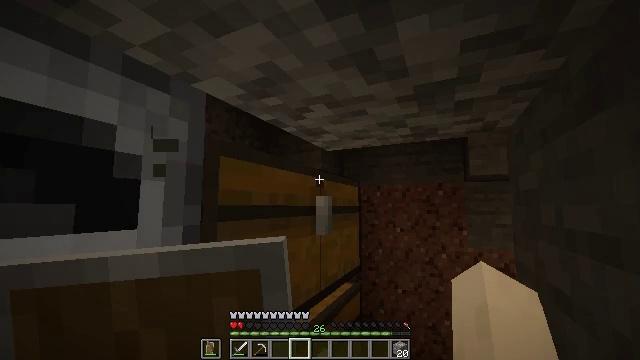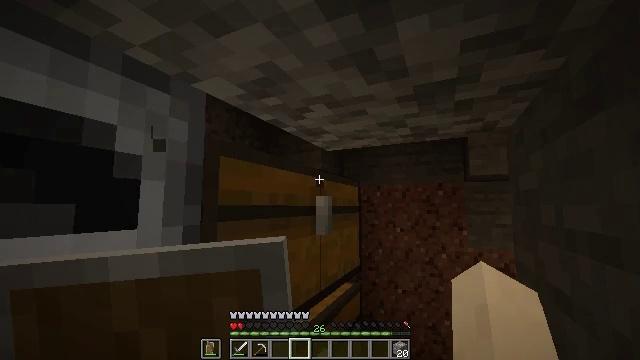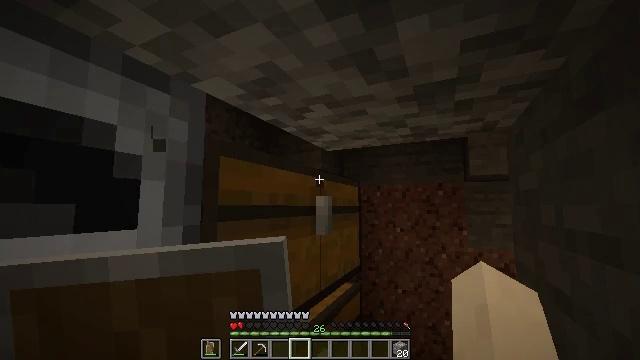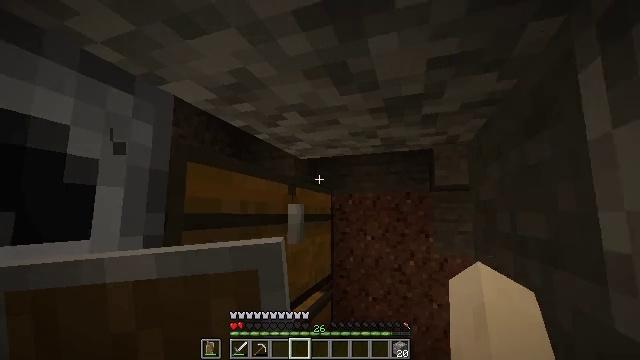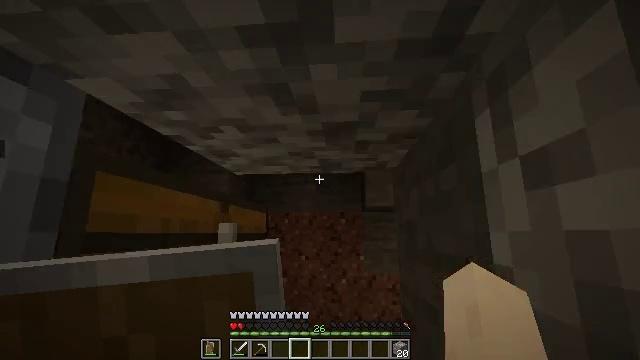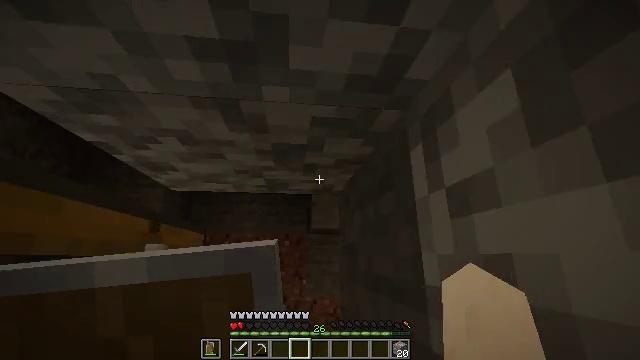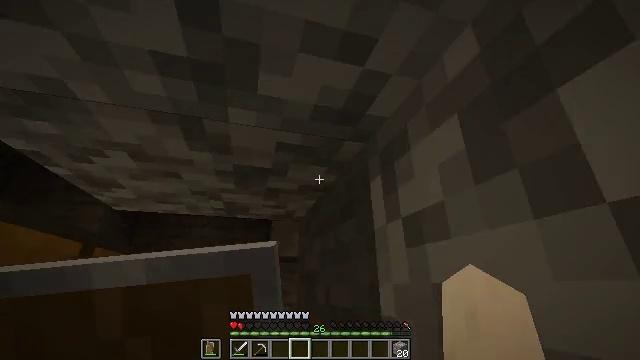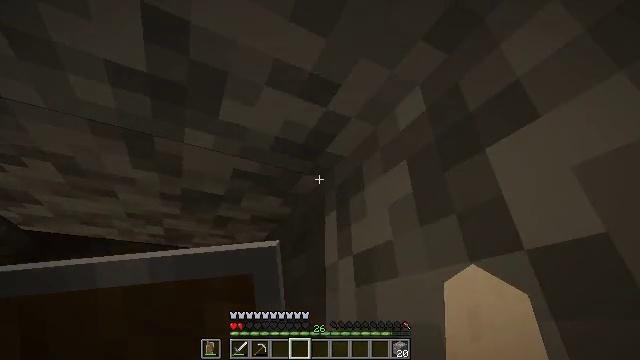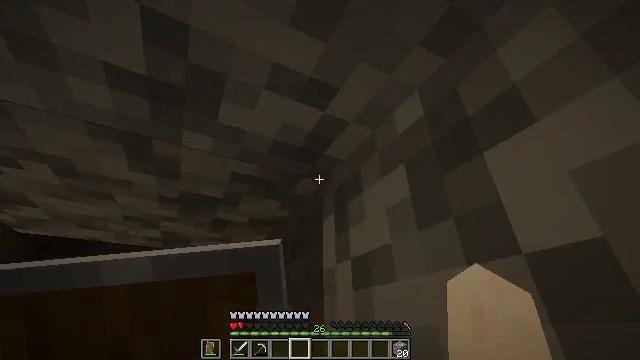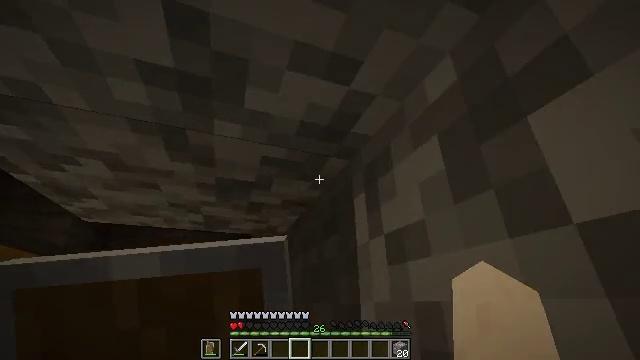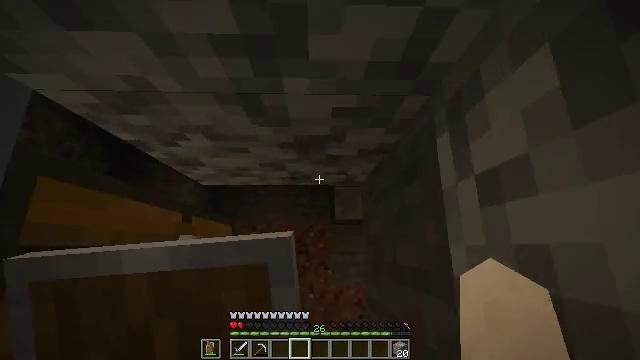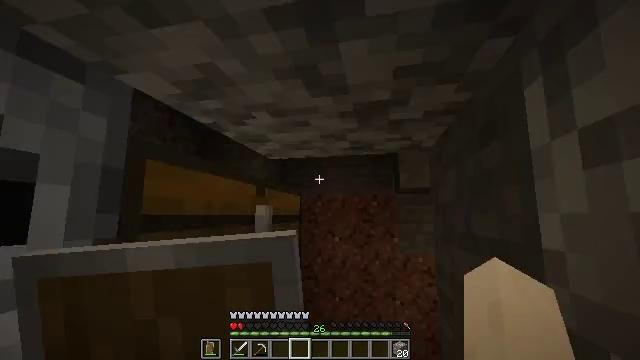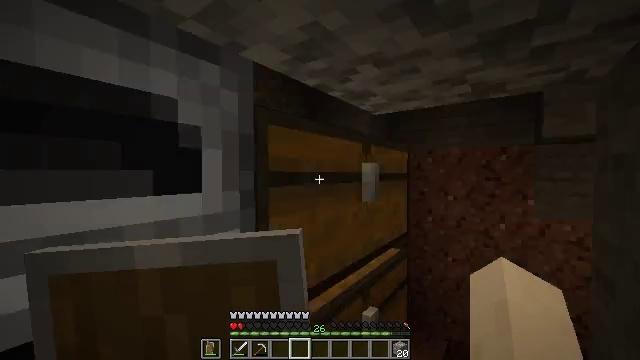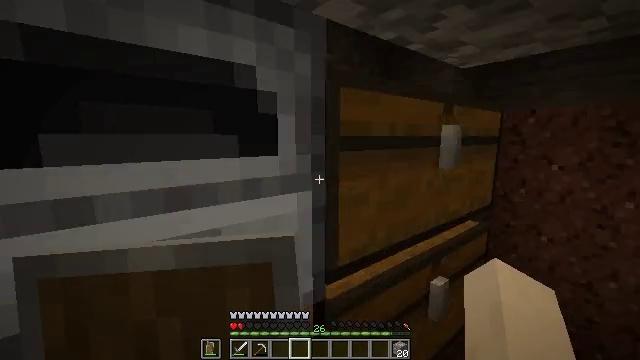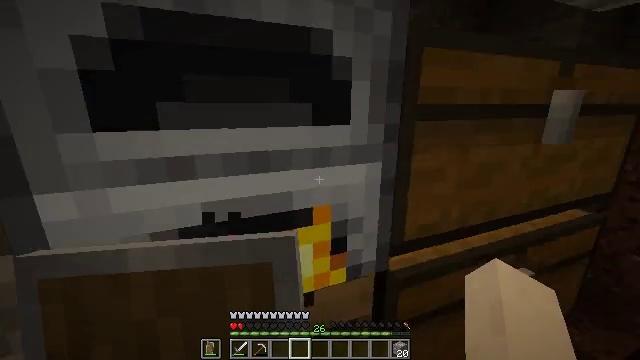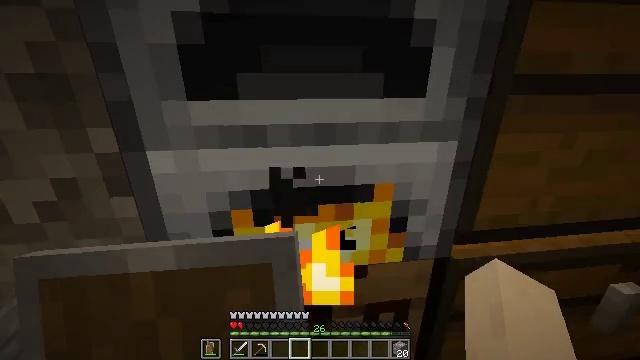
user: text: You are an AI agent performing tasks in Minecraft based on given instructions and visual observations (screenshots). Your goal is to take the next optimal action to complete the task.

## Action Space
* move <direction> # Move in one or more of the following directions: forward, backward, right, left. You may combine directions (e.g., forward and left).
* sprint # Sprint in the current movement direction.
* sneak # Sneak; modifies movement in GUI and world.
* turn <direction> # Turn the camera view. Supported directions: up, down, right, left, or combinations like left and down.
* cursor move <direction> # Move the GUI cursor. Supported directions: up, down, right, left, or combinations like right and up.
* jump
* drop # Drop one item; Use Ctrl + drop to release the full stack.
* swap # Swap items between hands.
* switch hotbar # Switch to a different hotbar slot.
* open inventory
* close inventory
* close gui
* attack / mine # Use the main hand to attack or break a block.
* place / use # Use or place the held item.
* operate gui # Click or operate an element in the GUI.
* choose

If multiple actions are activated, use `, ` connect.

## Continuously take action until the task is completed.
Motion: motion action
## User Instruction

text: Use cobblestones to craft a cobblestone wall.
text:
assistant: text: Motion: no_op
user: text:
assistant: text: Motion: no_op
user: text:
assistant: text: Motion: turn right and up
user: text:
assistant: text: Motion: turn right and up
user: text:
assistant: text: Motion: turn right and up
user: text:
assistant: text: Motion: turn right and up
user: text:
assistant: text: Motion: turn right and up
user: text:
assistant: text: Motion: no_op
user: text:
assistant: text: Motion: turn left and down
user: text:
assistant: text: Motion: turn left and down
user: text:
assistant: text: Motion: turn left and down
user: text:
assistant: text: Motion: turn left and down
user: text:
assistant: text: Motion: turn left and down
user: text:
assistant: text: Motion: turn left and down
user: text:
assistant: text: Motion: turn left and down
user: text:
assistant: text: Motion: turn left and down
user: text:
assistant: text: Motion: no_op
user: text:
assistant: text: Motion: no_op
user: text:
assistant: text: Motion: no_op
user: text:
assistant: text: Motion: no_op
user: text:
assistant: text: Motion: no_op
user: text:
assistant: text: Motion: use / place
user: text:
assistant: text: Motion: use / place
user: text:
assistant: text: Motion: use / place
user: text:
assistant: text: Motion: use / place
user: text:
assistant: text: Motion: no_op
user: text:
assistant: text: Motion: turn right
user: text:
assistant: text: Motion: turn right
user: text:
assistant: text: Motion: turn right
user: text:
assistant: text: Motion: no_op